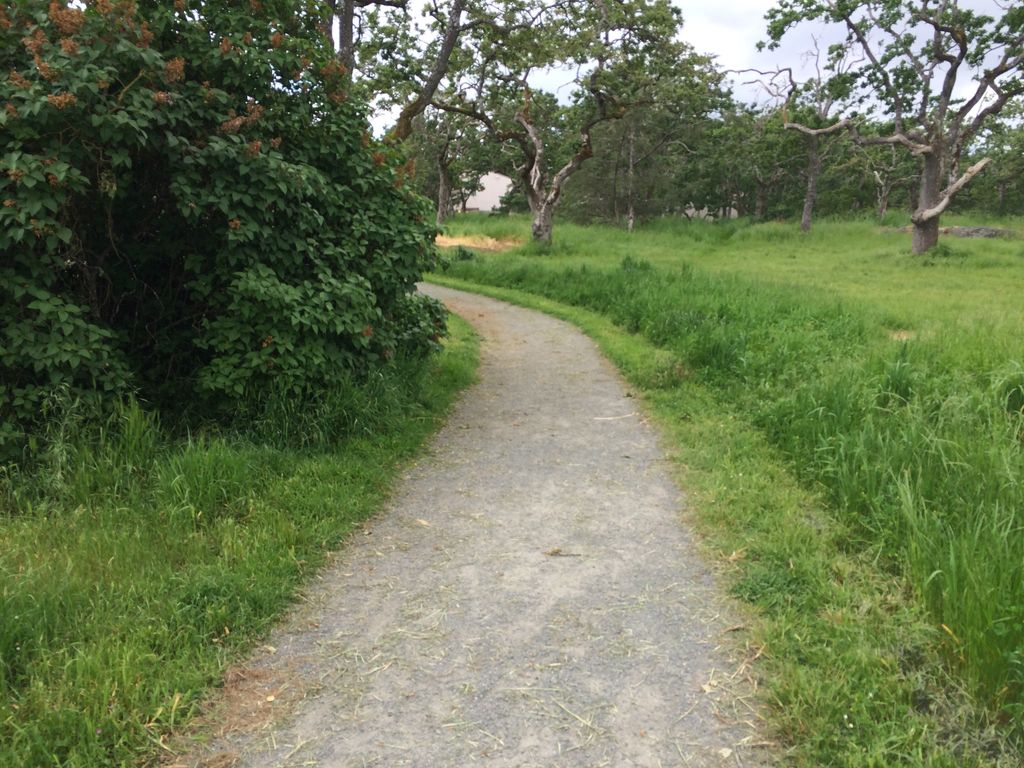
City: victoria